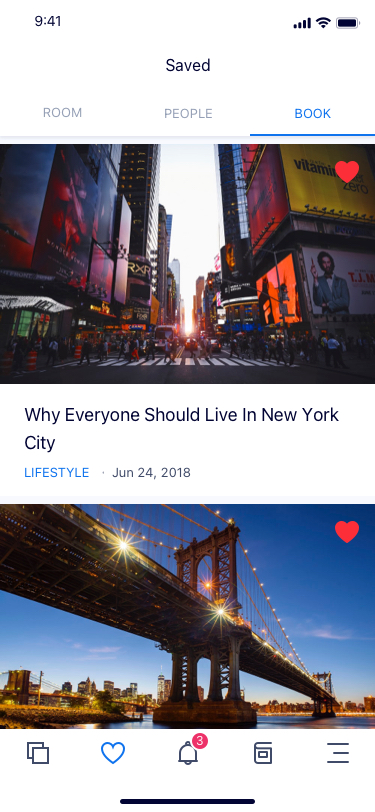
Text in this UI design:
Why Everyone Should Live In New York City
LIFESTYLE
Jun 24, 2018
·
Why Everyone Should Live In New York City
ROOM
PEOPLE
BOOK